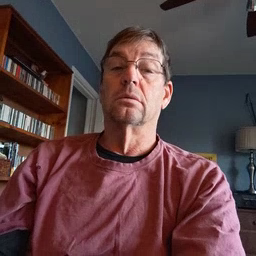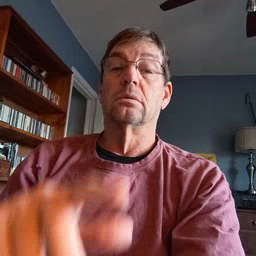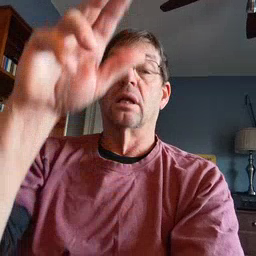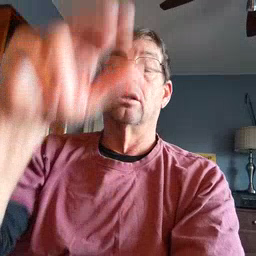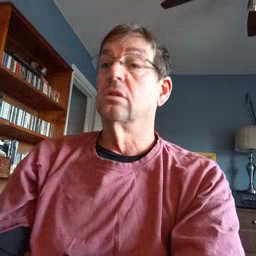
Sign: stairs